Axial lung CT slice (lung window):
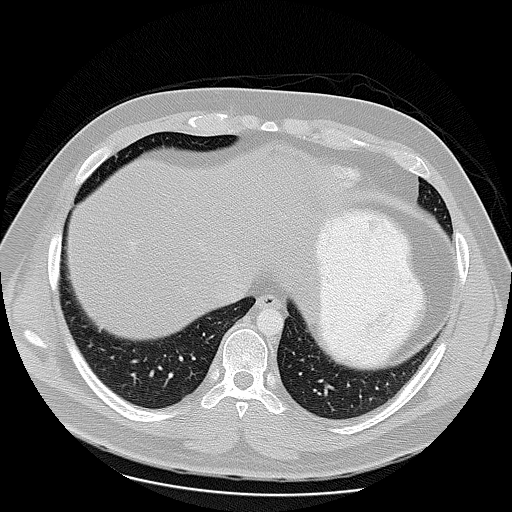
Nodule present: no